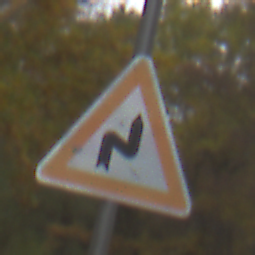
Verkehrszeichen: DoppelkurveRechts
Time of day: Midday
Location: Outdoor (Nature)
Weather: Overcast
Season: Autumn
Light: Natural